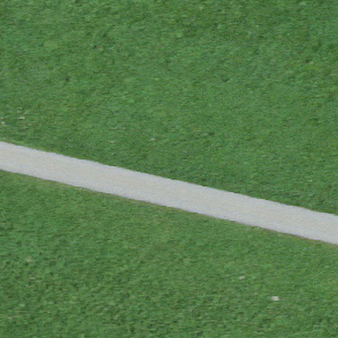
Label: other